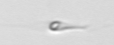
Label: flagellate_morphotype3